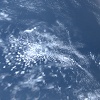
Label: water